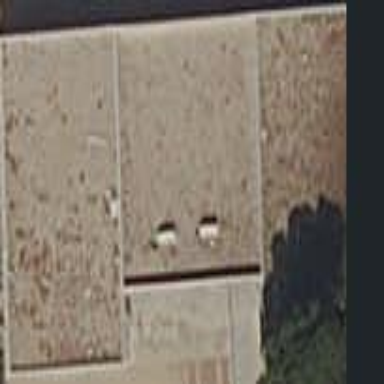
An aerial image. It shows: Building with toilets available.